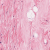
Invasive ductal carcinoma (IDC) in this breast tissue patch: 0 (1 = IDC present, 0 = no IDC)